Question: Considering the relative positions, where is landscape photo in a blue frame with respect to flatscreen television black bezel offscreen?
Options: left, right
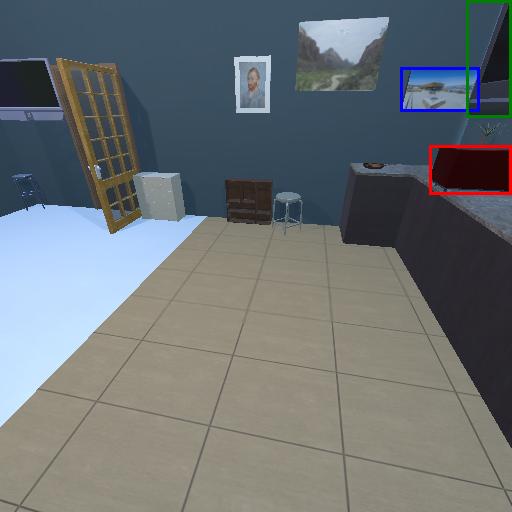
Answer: left